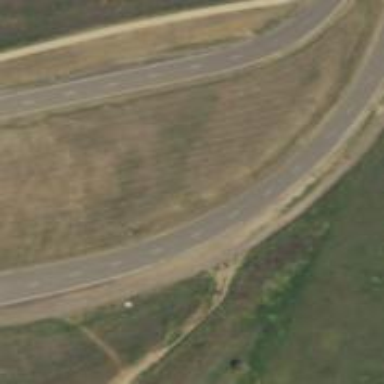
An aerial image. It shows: Asphalt cycleway.